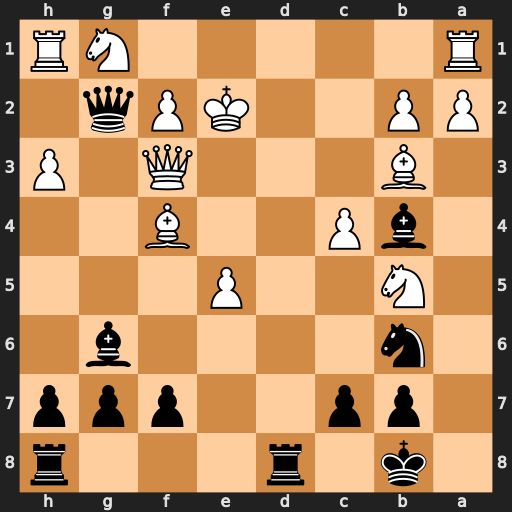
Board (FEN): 1k1r3r/1pp2ppp/1n4b1/1N2P3/1bP2B2/1B3Q1P/PP2KPq1/R5NR
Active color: b
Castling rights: -
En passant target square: -
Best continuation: Bd3+ Qxd3 Rxd3